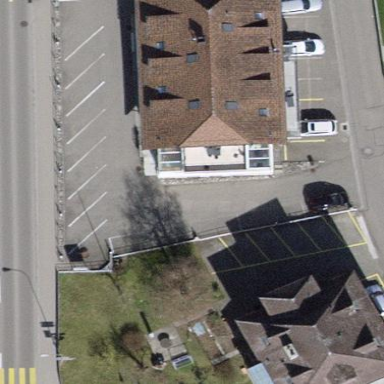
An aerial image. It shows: Restaurant in building.